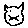
Label: cat